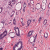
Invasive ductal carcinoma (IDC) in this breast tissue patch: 1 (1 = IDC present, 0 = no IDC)